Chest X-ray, AP view. Patient: 42 years old, sex M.
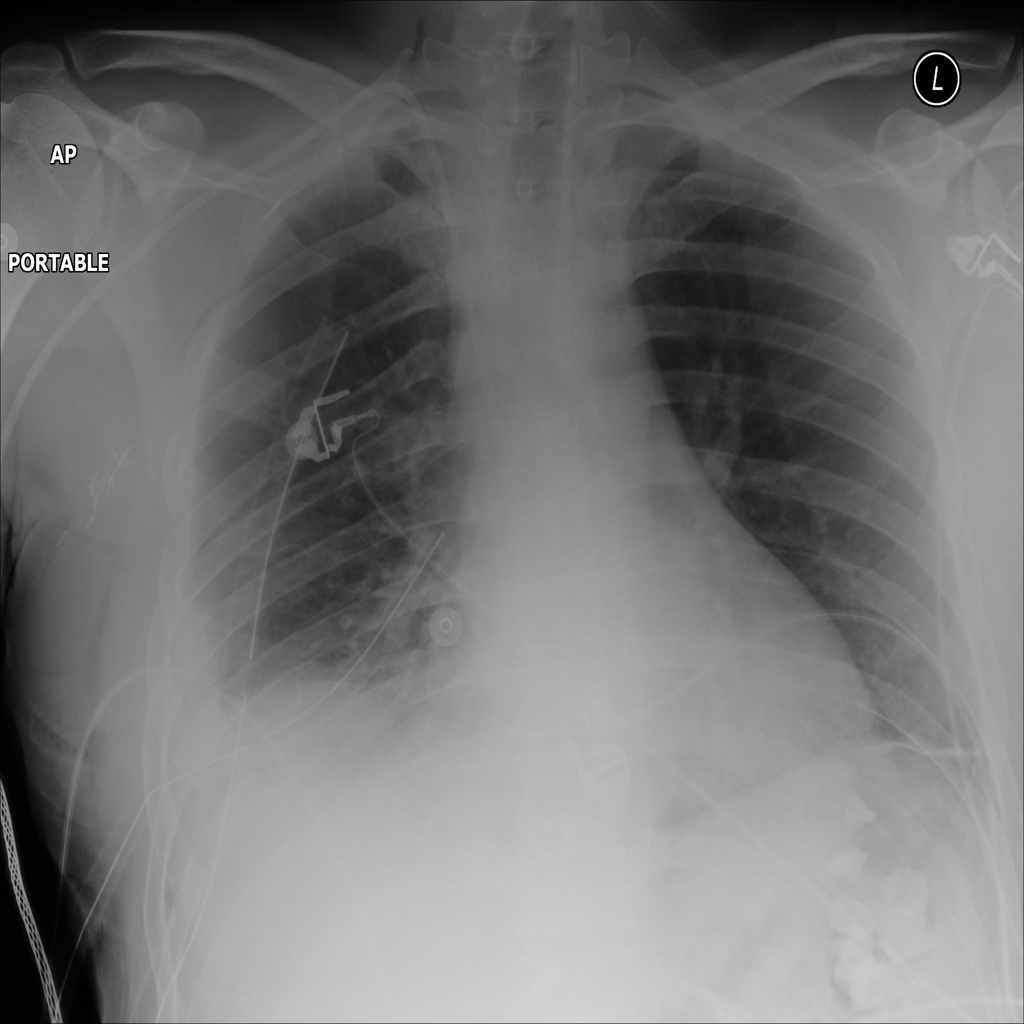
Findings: Atelectasis, Effusion, Emphysema